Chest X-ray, PA view. Patient: 30 years old, sex F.
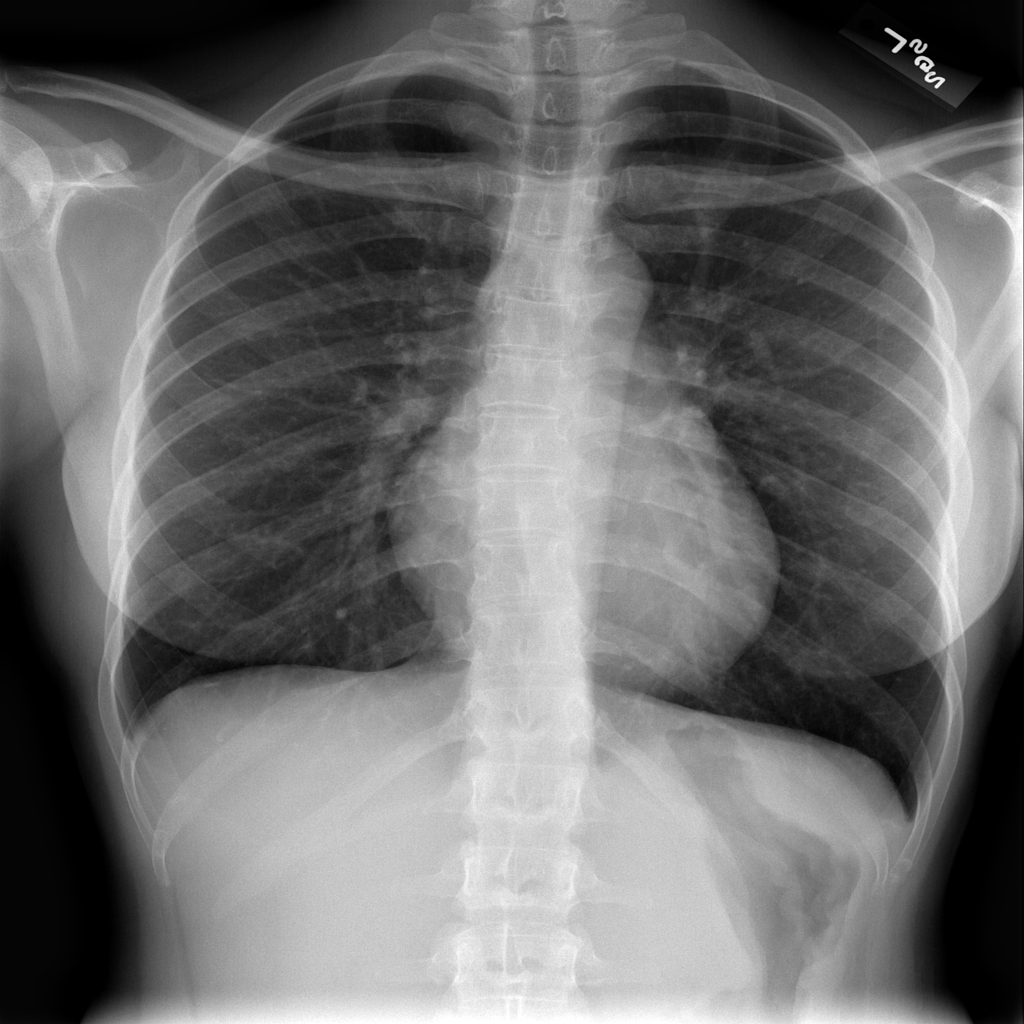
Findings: No Finding